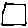
Label: square